Field crop: tomato
Growth stage: 1
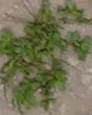
Species: portulaca